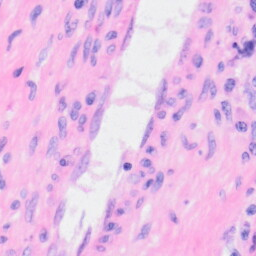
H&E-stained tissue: Kidney